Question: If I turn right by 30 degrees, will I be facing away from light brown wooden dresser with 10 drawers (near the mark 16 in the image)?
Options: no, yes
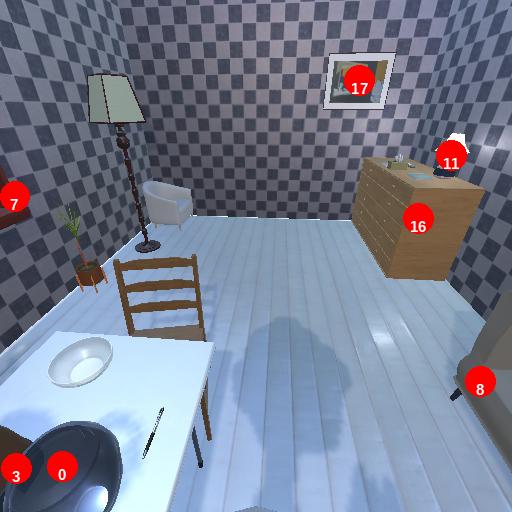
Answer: no